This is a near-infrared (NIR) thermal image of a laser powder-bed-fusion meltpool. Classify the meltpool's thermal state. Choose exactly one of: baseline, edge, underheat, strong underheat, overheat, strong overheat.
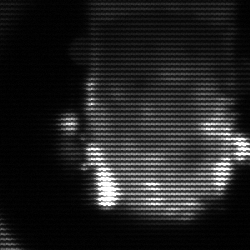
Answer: baseline